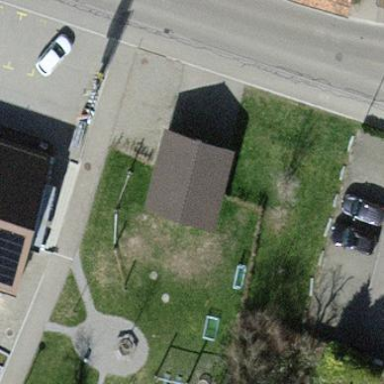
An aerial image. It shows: Group of garages.